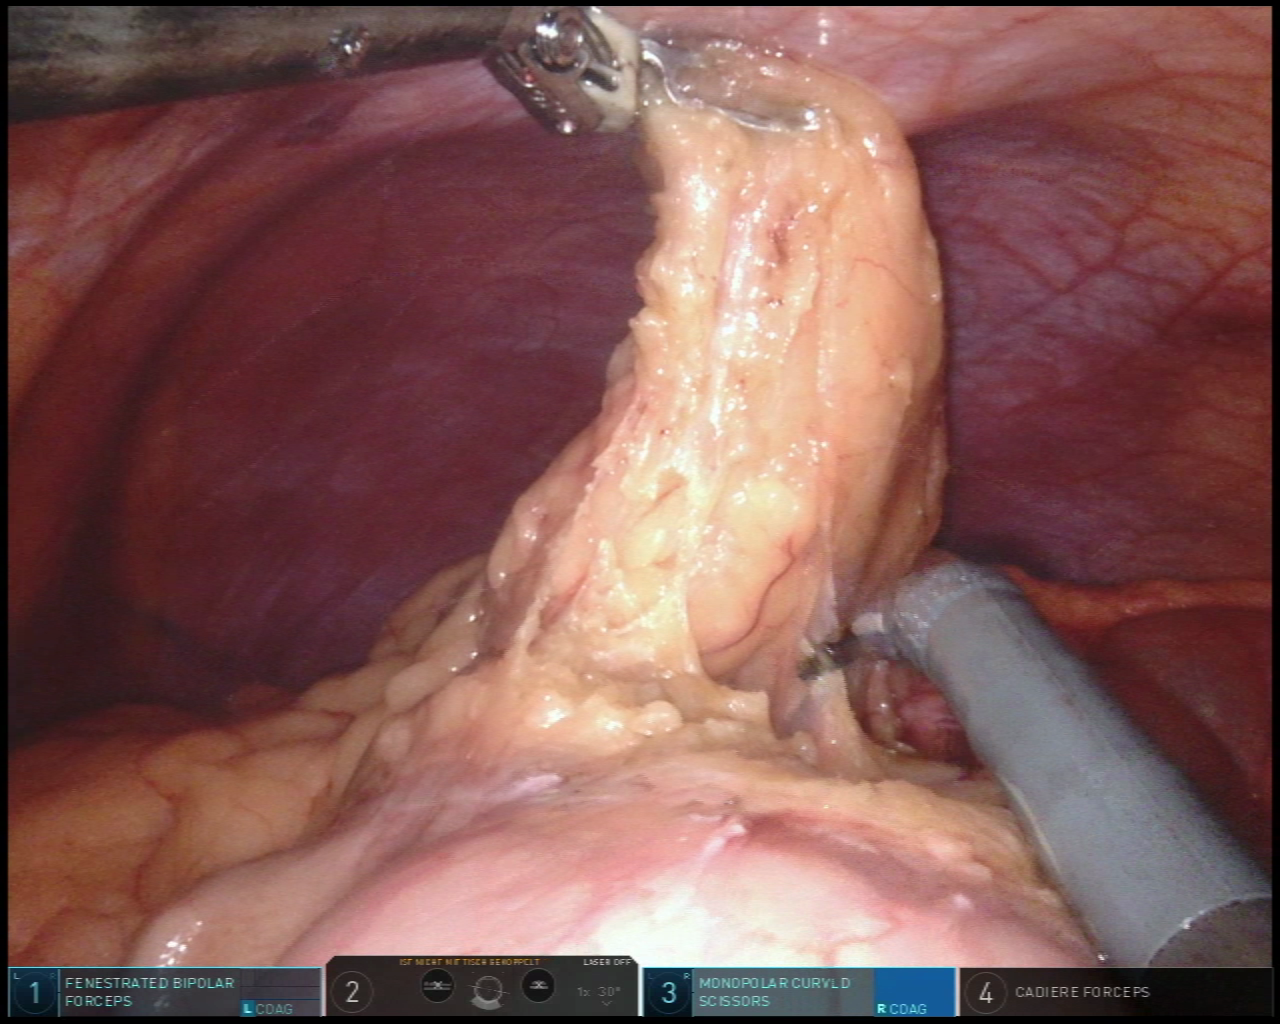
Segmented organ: colon
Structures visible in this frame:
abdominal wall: yes
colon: yes
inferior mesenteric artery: no
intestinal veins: no
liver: no
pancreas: no
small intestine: no
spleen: no
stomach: no
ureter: no
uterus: no
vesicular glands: no